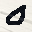
Label: 0